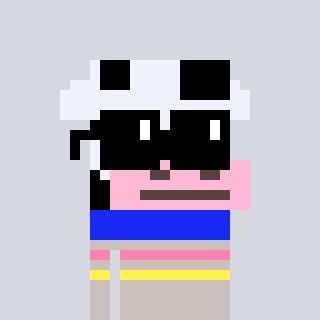
a pixel art character with square black sunglasses, a cow-shaped head and a foggrey-colored body on a cool background